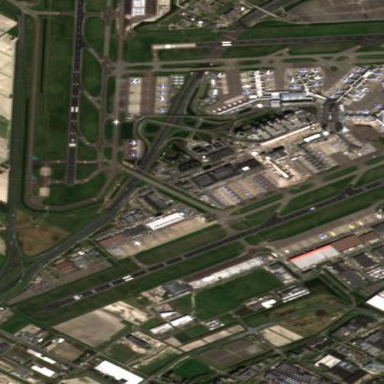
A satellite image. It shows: Asphalt runway at the airport area.